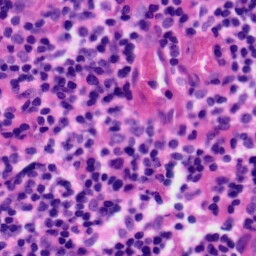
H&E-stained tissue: Tonsil